Question: I am using the BUILD STEP "Execute shell script on remote host" and I'm injecting a password to my project:

The jenkins call a 'script.sh', but the script does not print variable 'PASS' passed by <URL>.
As a step variable issued by Jenkins to my external script?
'''
PASS=${PASSWORD}
echo PASSWORD=$PASS
sh /root/script.sh
'''
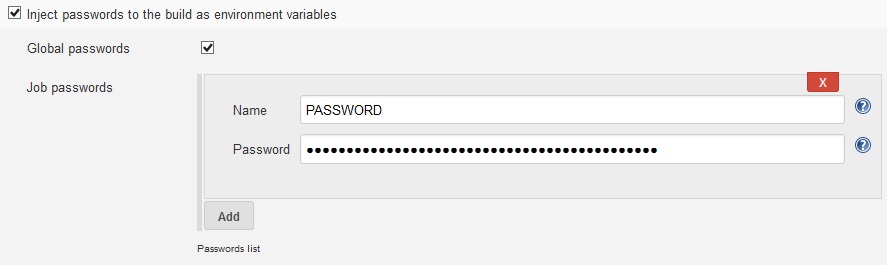
Answer: You need to 'export' your variable in order to make it available to subshells:
'''
export PASS=${PASSWORD}
'''
If you don't want other programs you invoke in the same script to see your password, consider this safer way:
'''
PASS=${PASSWORD} /root/script.sh
'''